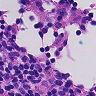
Metastatic tissue present: no